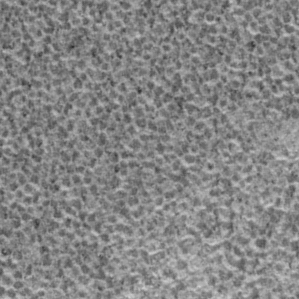
Label: frost